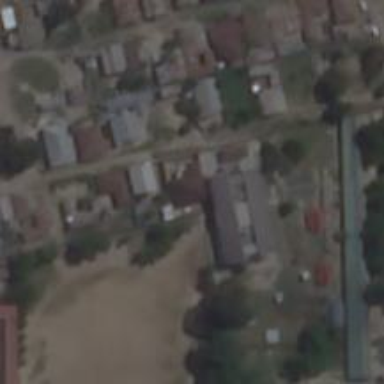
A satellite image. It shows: School.